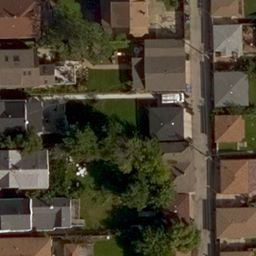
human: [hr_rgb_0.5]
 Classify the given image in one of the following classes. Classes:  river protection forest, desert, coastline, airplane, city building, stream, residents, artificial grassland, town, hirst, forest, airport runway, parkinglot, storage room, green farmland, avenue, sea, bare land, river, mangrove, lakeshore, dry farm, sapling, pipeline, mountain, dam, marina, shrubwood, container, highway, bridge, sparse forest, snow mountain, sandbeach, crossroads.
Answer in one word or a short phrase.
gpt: residents